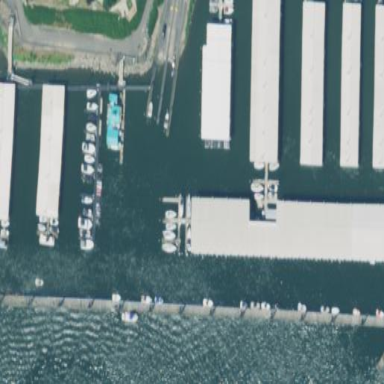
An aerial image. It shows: Marina on leisure land.